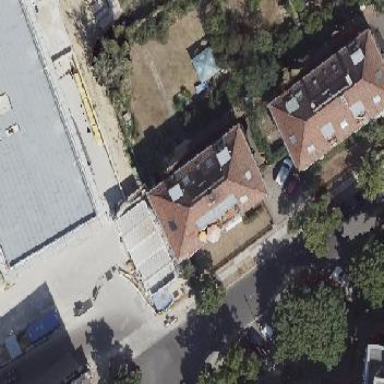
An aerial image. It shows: Apartment building with hipped roof.